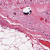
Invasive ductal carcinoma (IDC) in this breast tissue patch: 0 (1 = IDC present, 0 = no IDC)